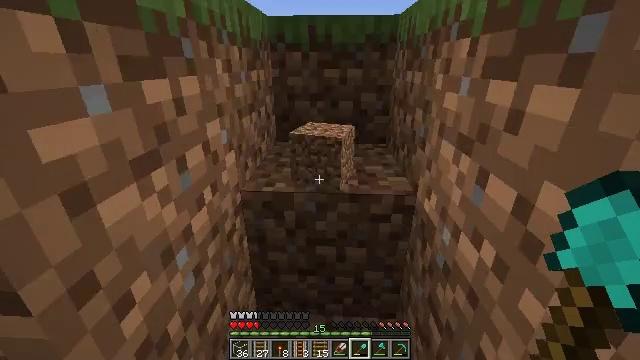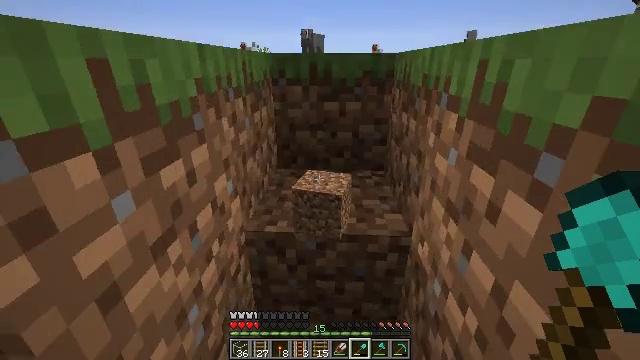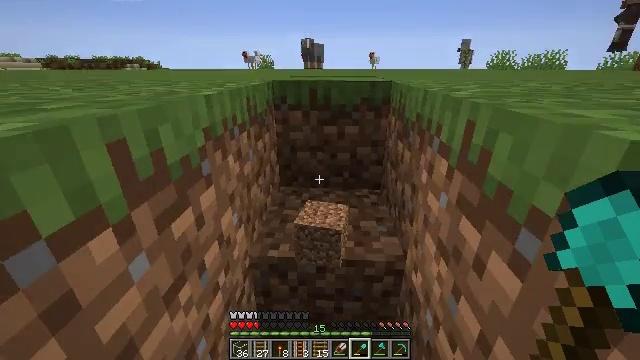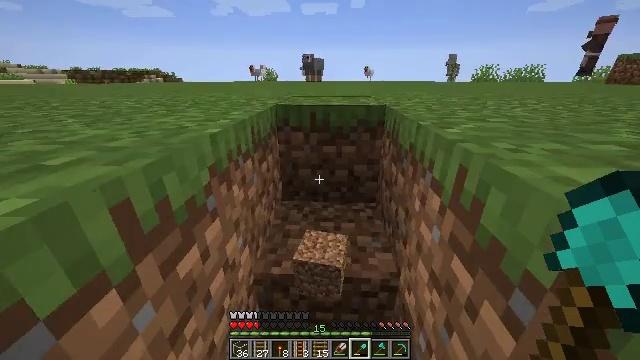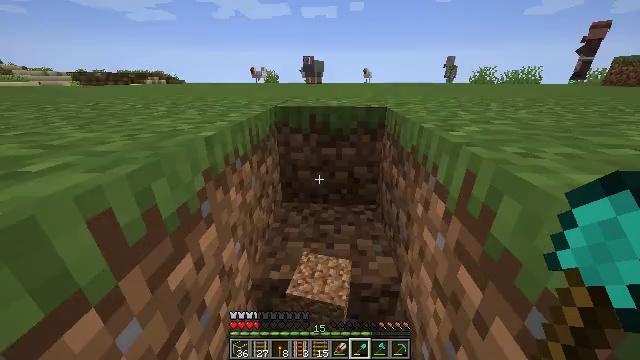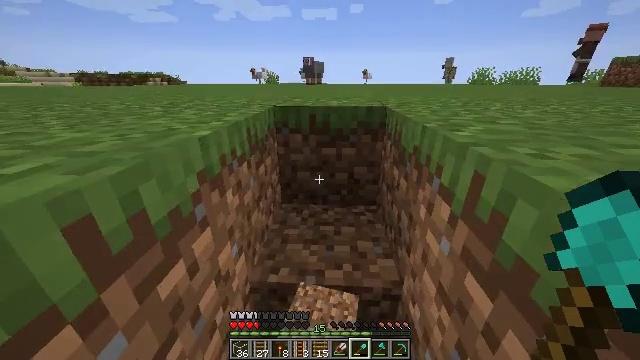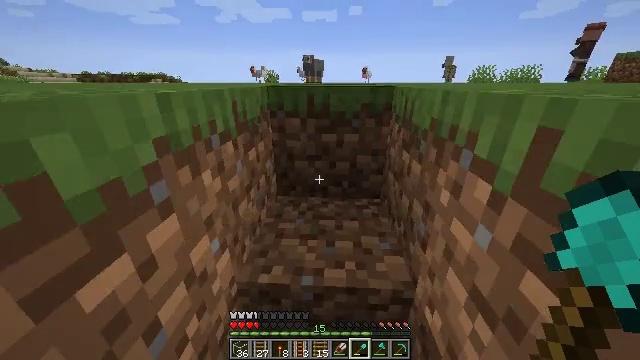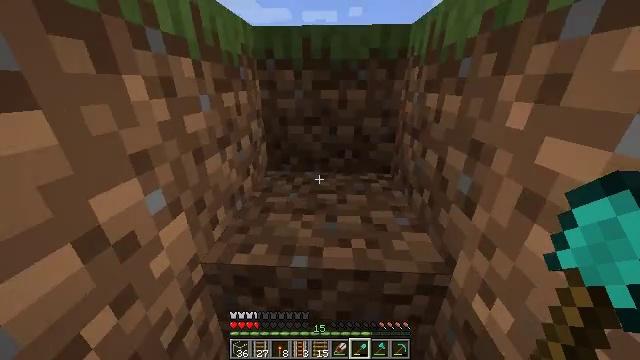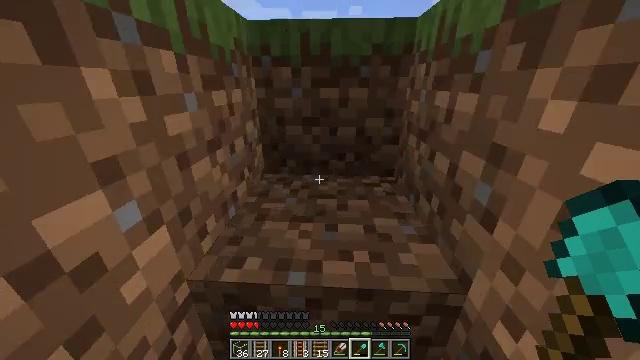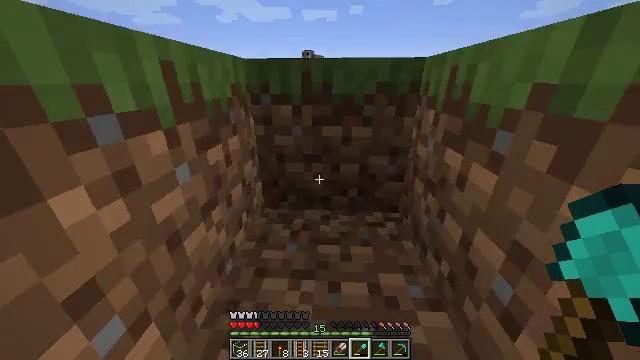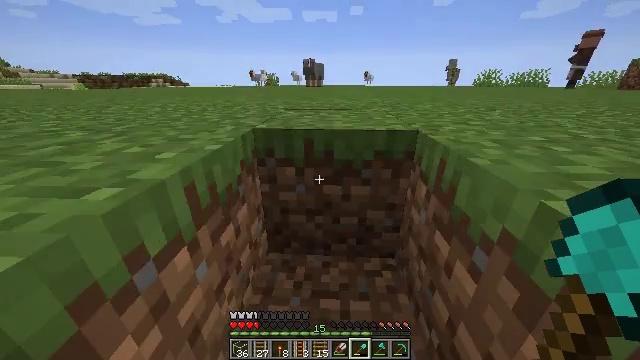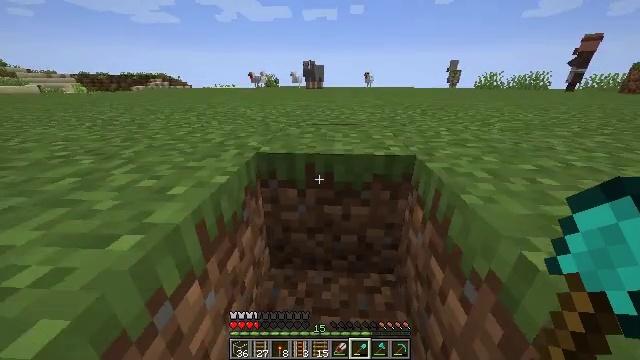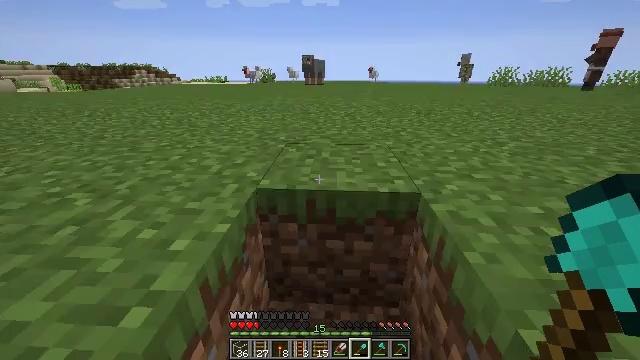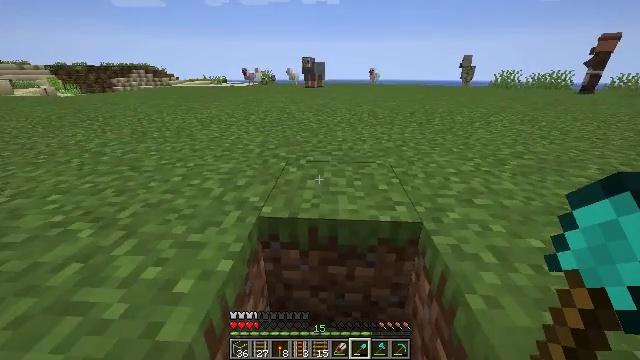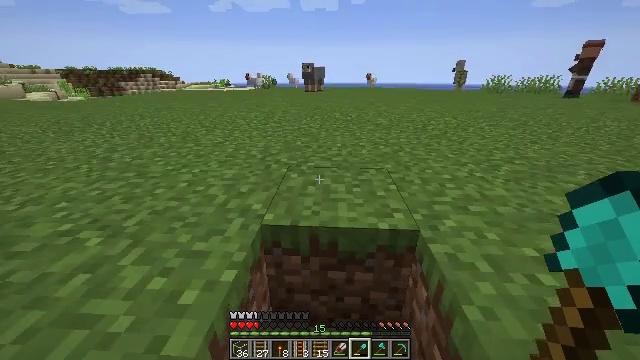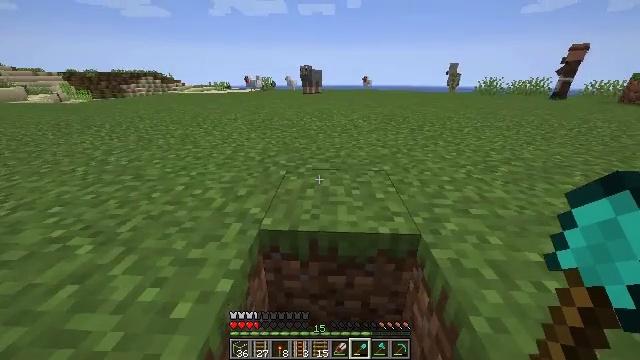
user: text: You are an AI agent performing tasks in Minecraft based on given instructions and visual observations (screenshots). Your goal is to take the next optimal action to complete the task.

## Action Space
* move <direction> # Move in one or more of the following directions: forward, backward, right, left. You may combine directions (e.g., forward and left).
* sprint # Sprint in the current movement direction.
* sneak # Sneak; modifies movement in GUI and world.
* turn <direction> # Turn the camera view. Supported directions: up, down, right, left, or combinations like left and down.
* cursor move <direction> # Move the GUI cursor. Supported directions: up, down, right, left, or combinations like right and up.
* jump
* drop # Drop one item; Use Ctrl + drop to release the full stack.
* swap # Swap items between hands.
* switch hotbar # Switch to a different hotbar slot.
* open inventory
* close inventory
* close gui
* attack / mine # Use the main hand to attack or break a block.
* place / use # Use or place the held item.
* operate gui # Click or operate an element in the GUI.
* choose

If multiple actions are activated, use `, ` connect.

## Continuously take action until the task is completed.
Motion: motion action
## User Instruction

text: Retrieve the white bed for later use.
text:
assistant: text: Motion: move forward, sprint, jump
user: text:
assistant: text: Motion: move forward, sprint, jump
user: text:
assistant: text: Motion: move forward, sprint, jump
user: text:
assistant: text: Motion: move forward, sprint, jump
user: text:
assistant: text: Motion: move forward, jump
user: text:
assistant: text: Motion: move forward, jump
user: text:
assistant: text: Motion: move forward, jump
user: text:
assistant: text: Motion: move forward, jump
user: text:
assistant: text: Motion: move forward, sprint, jump
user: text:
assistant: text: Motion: move forward, sprint, jump
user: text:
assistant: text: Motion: move forward, sprint, jump
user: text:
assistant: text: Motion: move forward, sprint, jump
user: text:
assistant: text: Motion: move forward, sprint, jump
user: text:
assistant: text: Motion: move forward, jump
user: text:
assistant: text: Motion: move forward, jump
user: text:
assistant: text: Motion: move forward, jump
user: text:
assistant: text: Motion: move forward, jump
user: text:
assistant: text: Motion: move forward, sprint, turn right, jump
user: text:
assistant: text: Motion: move forward, sprint, turn right and down, jump
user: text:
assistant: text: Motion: move forward, sprint, turn right and down, jump
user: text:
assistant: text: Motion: move forward, sprint, turn right, jump
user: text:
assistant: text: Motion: move forward, turn right, jump
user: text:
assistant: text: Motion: move forward, turn right, jump
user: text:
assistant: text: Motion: move forward, turn right
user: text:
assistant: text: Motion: move forward, turn right and down
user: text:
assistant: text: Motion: move forward, turn right
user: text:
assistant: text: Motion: move forward, turn right
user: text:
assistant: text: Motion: move forward, turn right
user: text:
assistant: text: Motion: move forward
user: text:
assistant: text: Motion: move forward, turn right